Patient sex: M
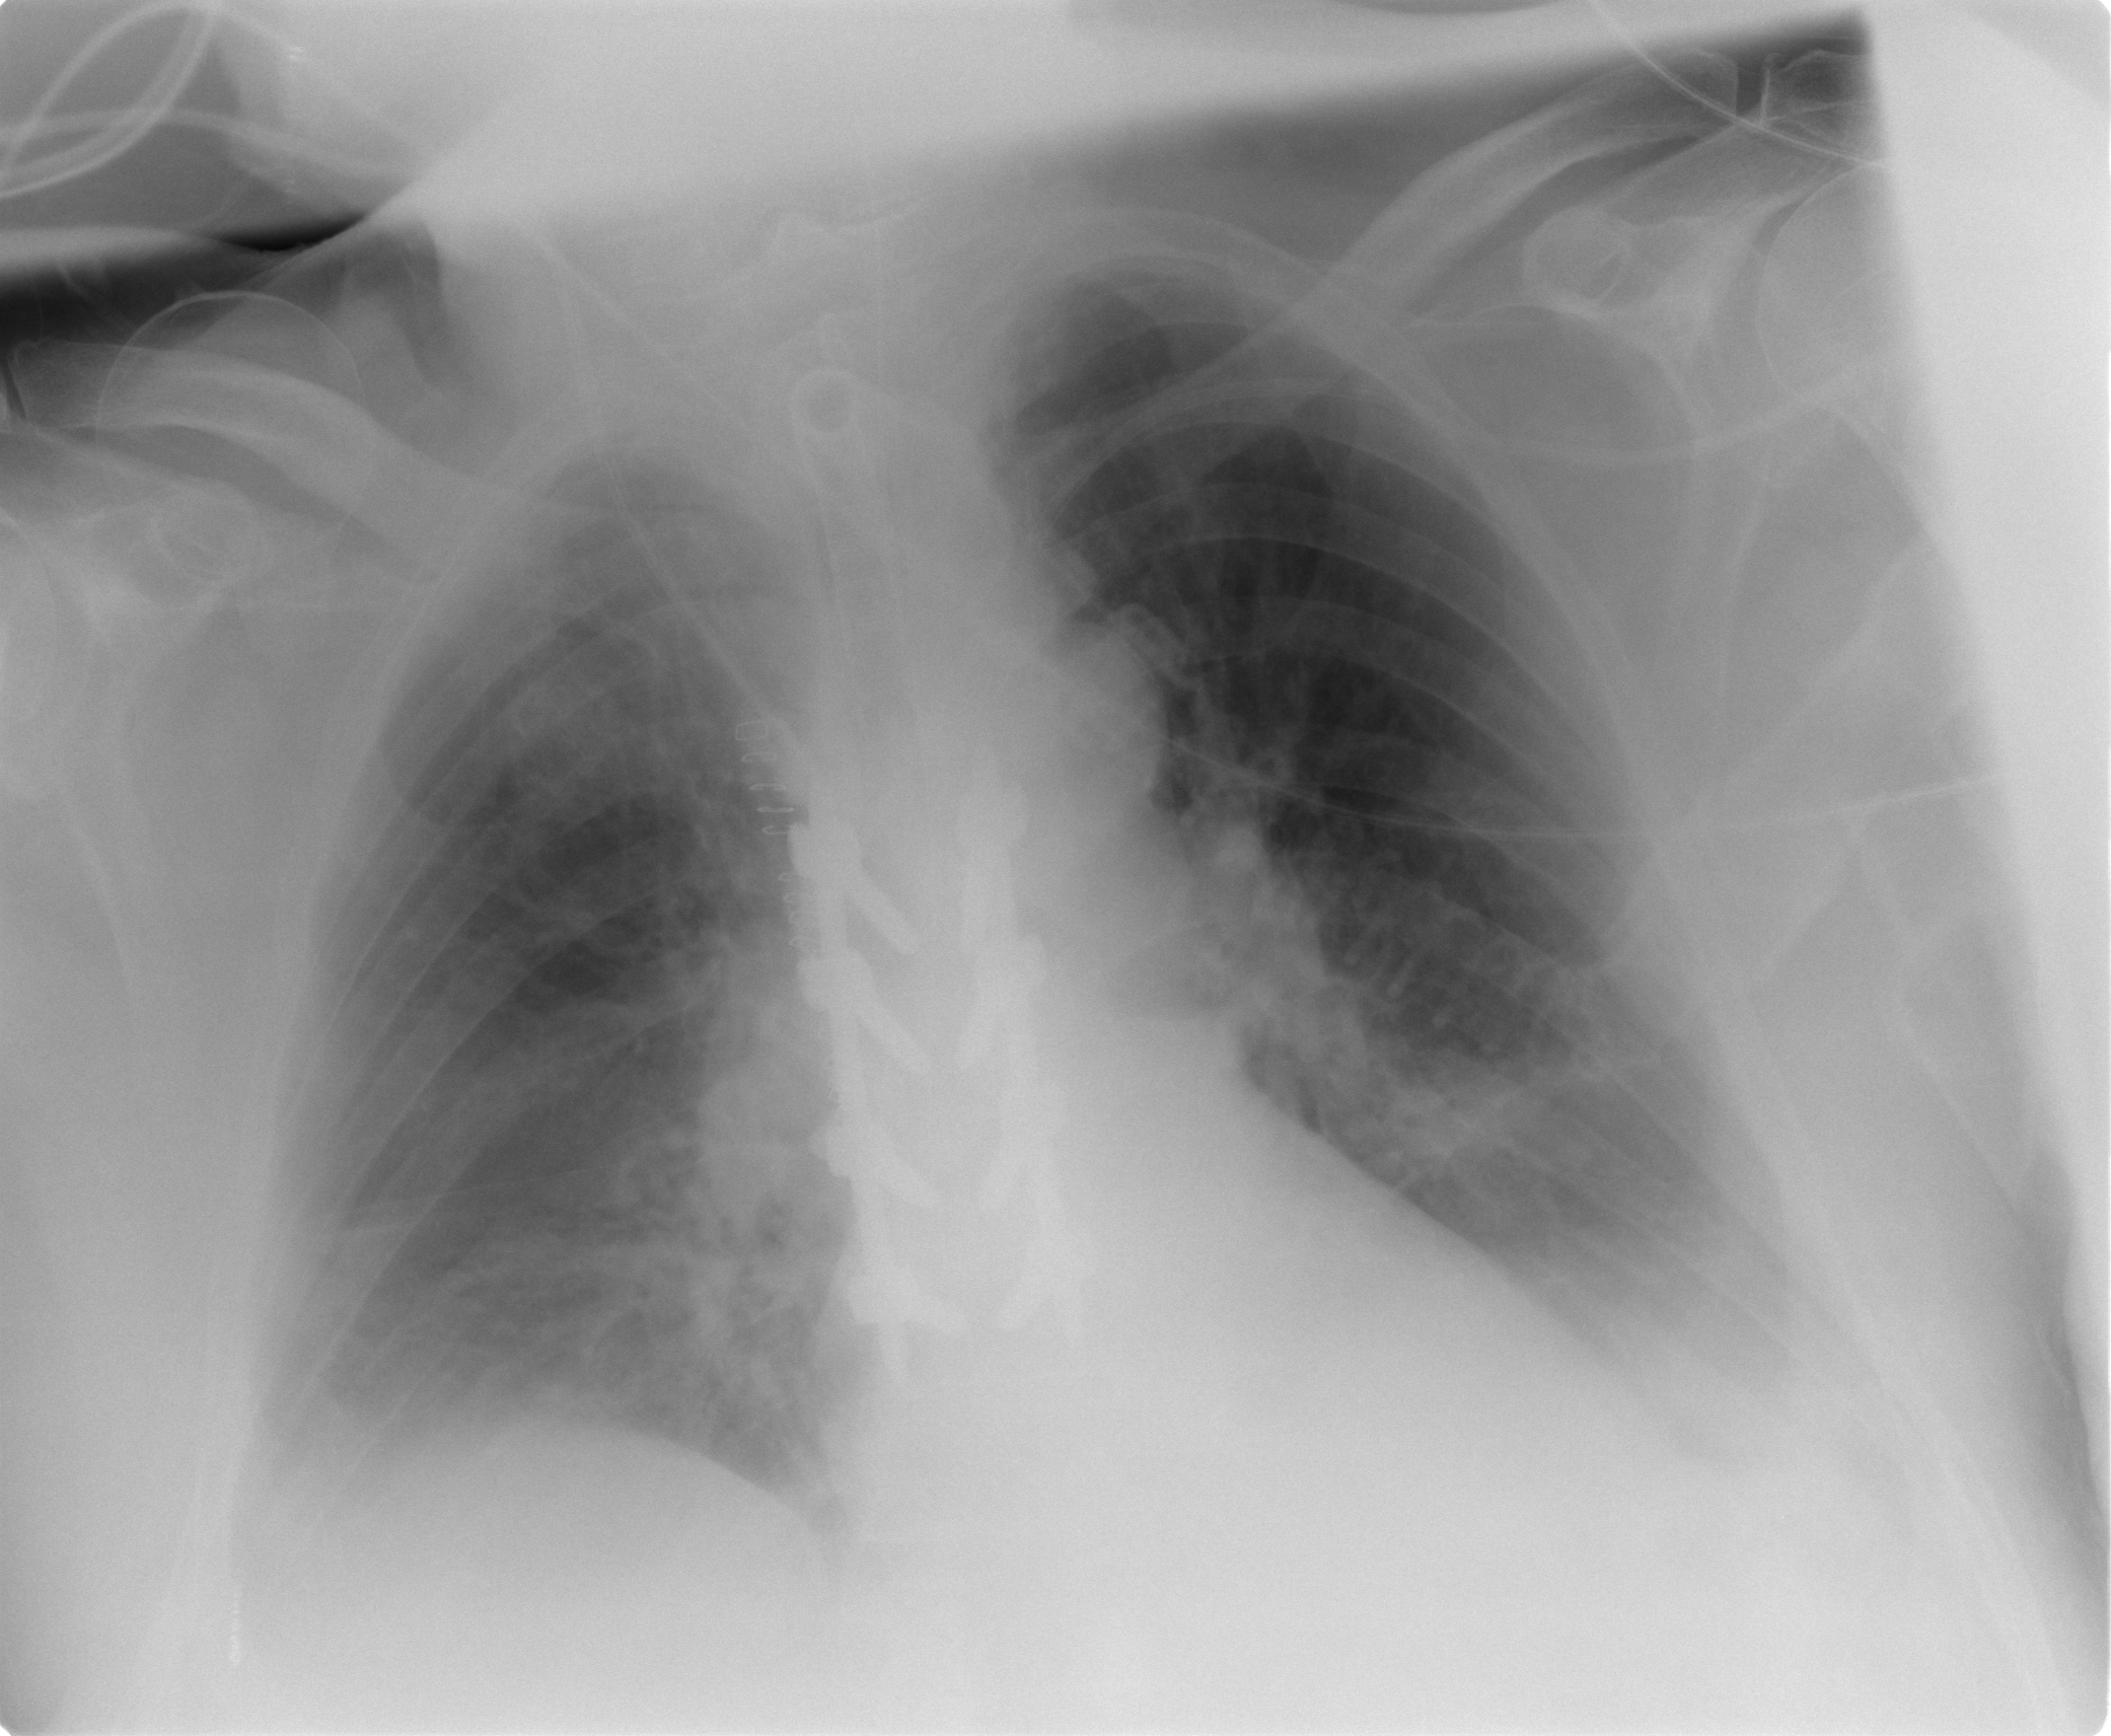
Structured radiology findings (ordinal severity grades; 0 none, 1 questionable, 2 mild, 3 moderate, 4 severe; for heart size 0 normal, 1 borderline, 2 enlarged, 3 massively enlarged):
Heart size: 0
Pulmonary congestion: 2
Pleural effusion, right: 2
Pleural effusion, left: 2
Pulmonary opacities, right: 0
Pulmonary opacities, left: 0
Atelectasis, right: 2
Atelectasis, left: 2